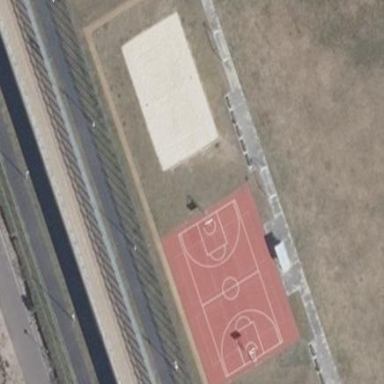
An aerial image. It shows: Basketball court located in leisure land pitch.